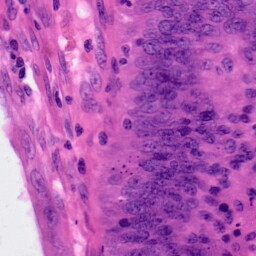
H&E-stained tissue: Colon